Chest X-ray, PA view. Patient: 63 years old, sex M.
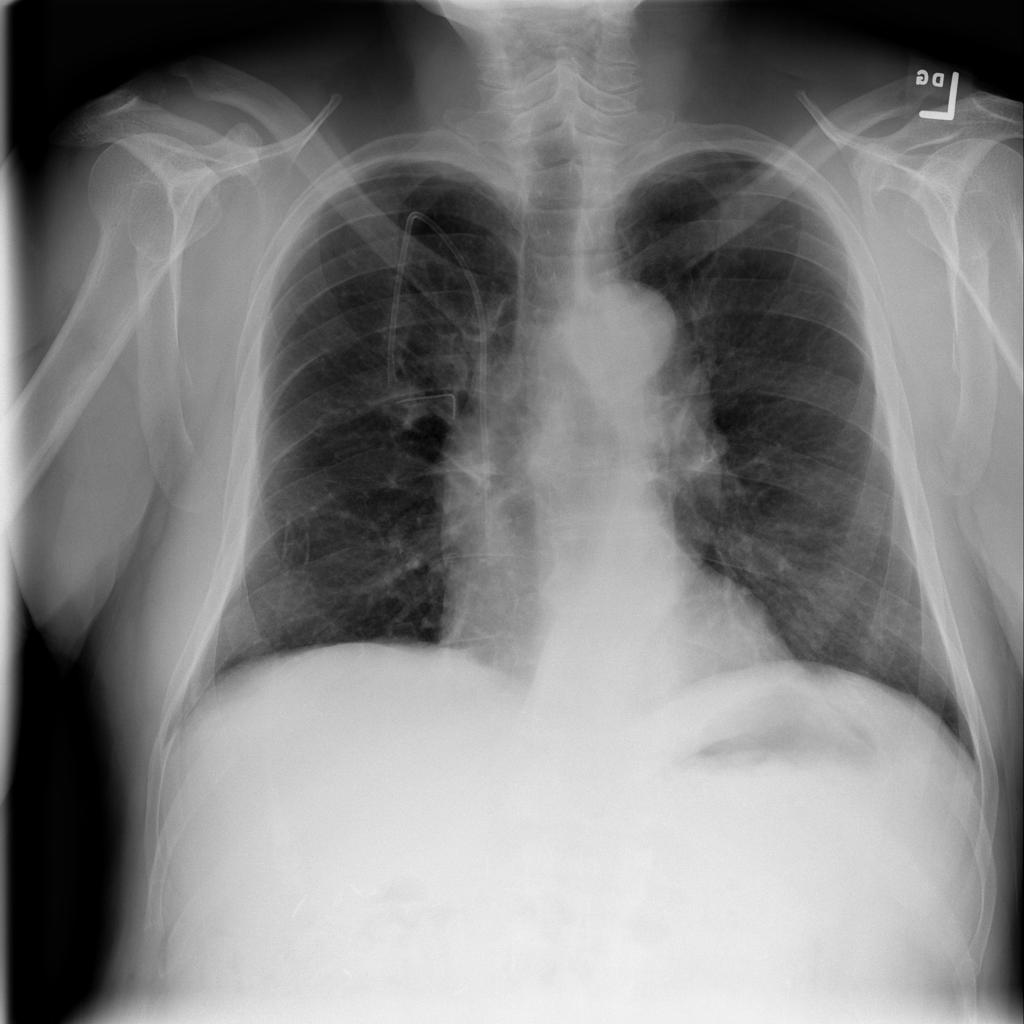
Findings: No Finding